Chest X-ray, AP view. Patient: 58 years old, sex M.
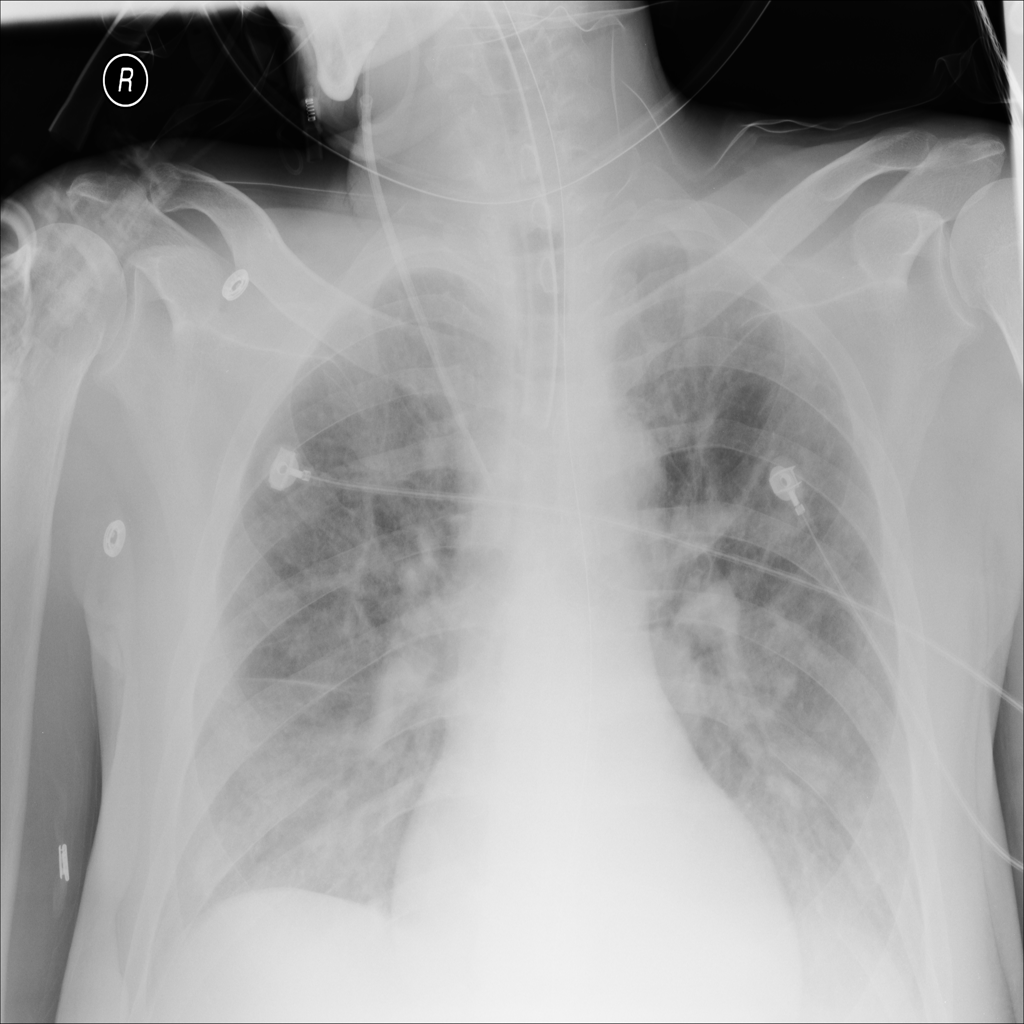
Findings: No Finding